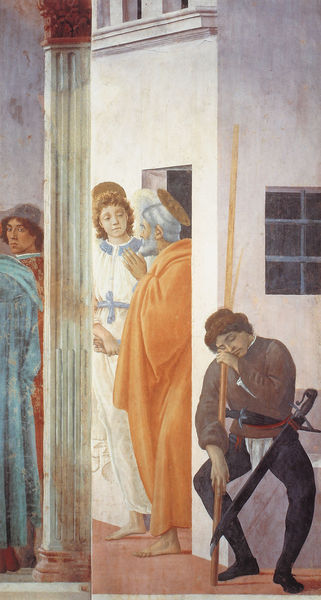
Titel: Fresken der Cappella Brancacci in S. Maria del Carmine
Künstler: Masolino da Panicale
Standort: Florenz, S. Maria del Carmine, Cappella Brancacci (EU - I - Toskana)
Schlagwörter: blau, hand, mann, schlaf, weiß, menschen, ausschnitt, braun, fenster, orange, reden, schwarz, szene, säule, tür, blick, gürtel, haus, rot, gespräch, bart, messer, wache, gewänder, stock, engel, schlafen, schlafend, alter mann, stab, wandmalerei, geländer, eingang, alter, balustrade, schwert, soldat, portal, heiligenschein, junger mann, mönch, wächter, feldherr, heilige, stange, aureole, senkrechte, dialog, aureola, bewachung, kriegsherr, hand schütteln, umderehen